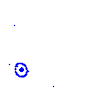
Particle: electron